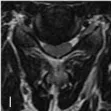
Axial MRI scans in the hyperextended position demonstrated that the C3/4 and C4/5 cervical disks had significant compression of the spinal cord.
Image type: radiology (mri)